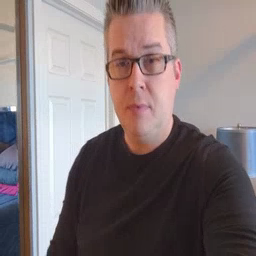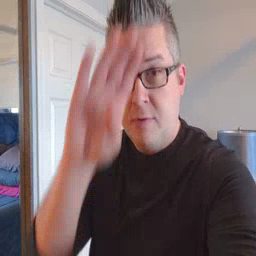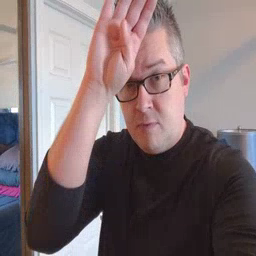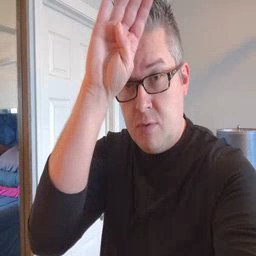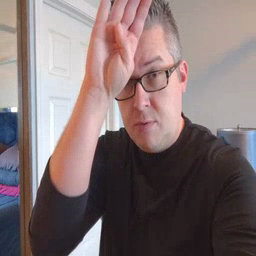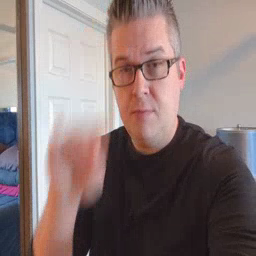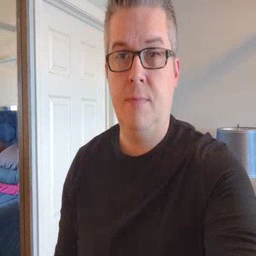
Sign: fireman